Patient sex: F
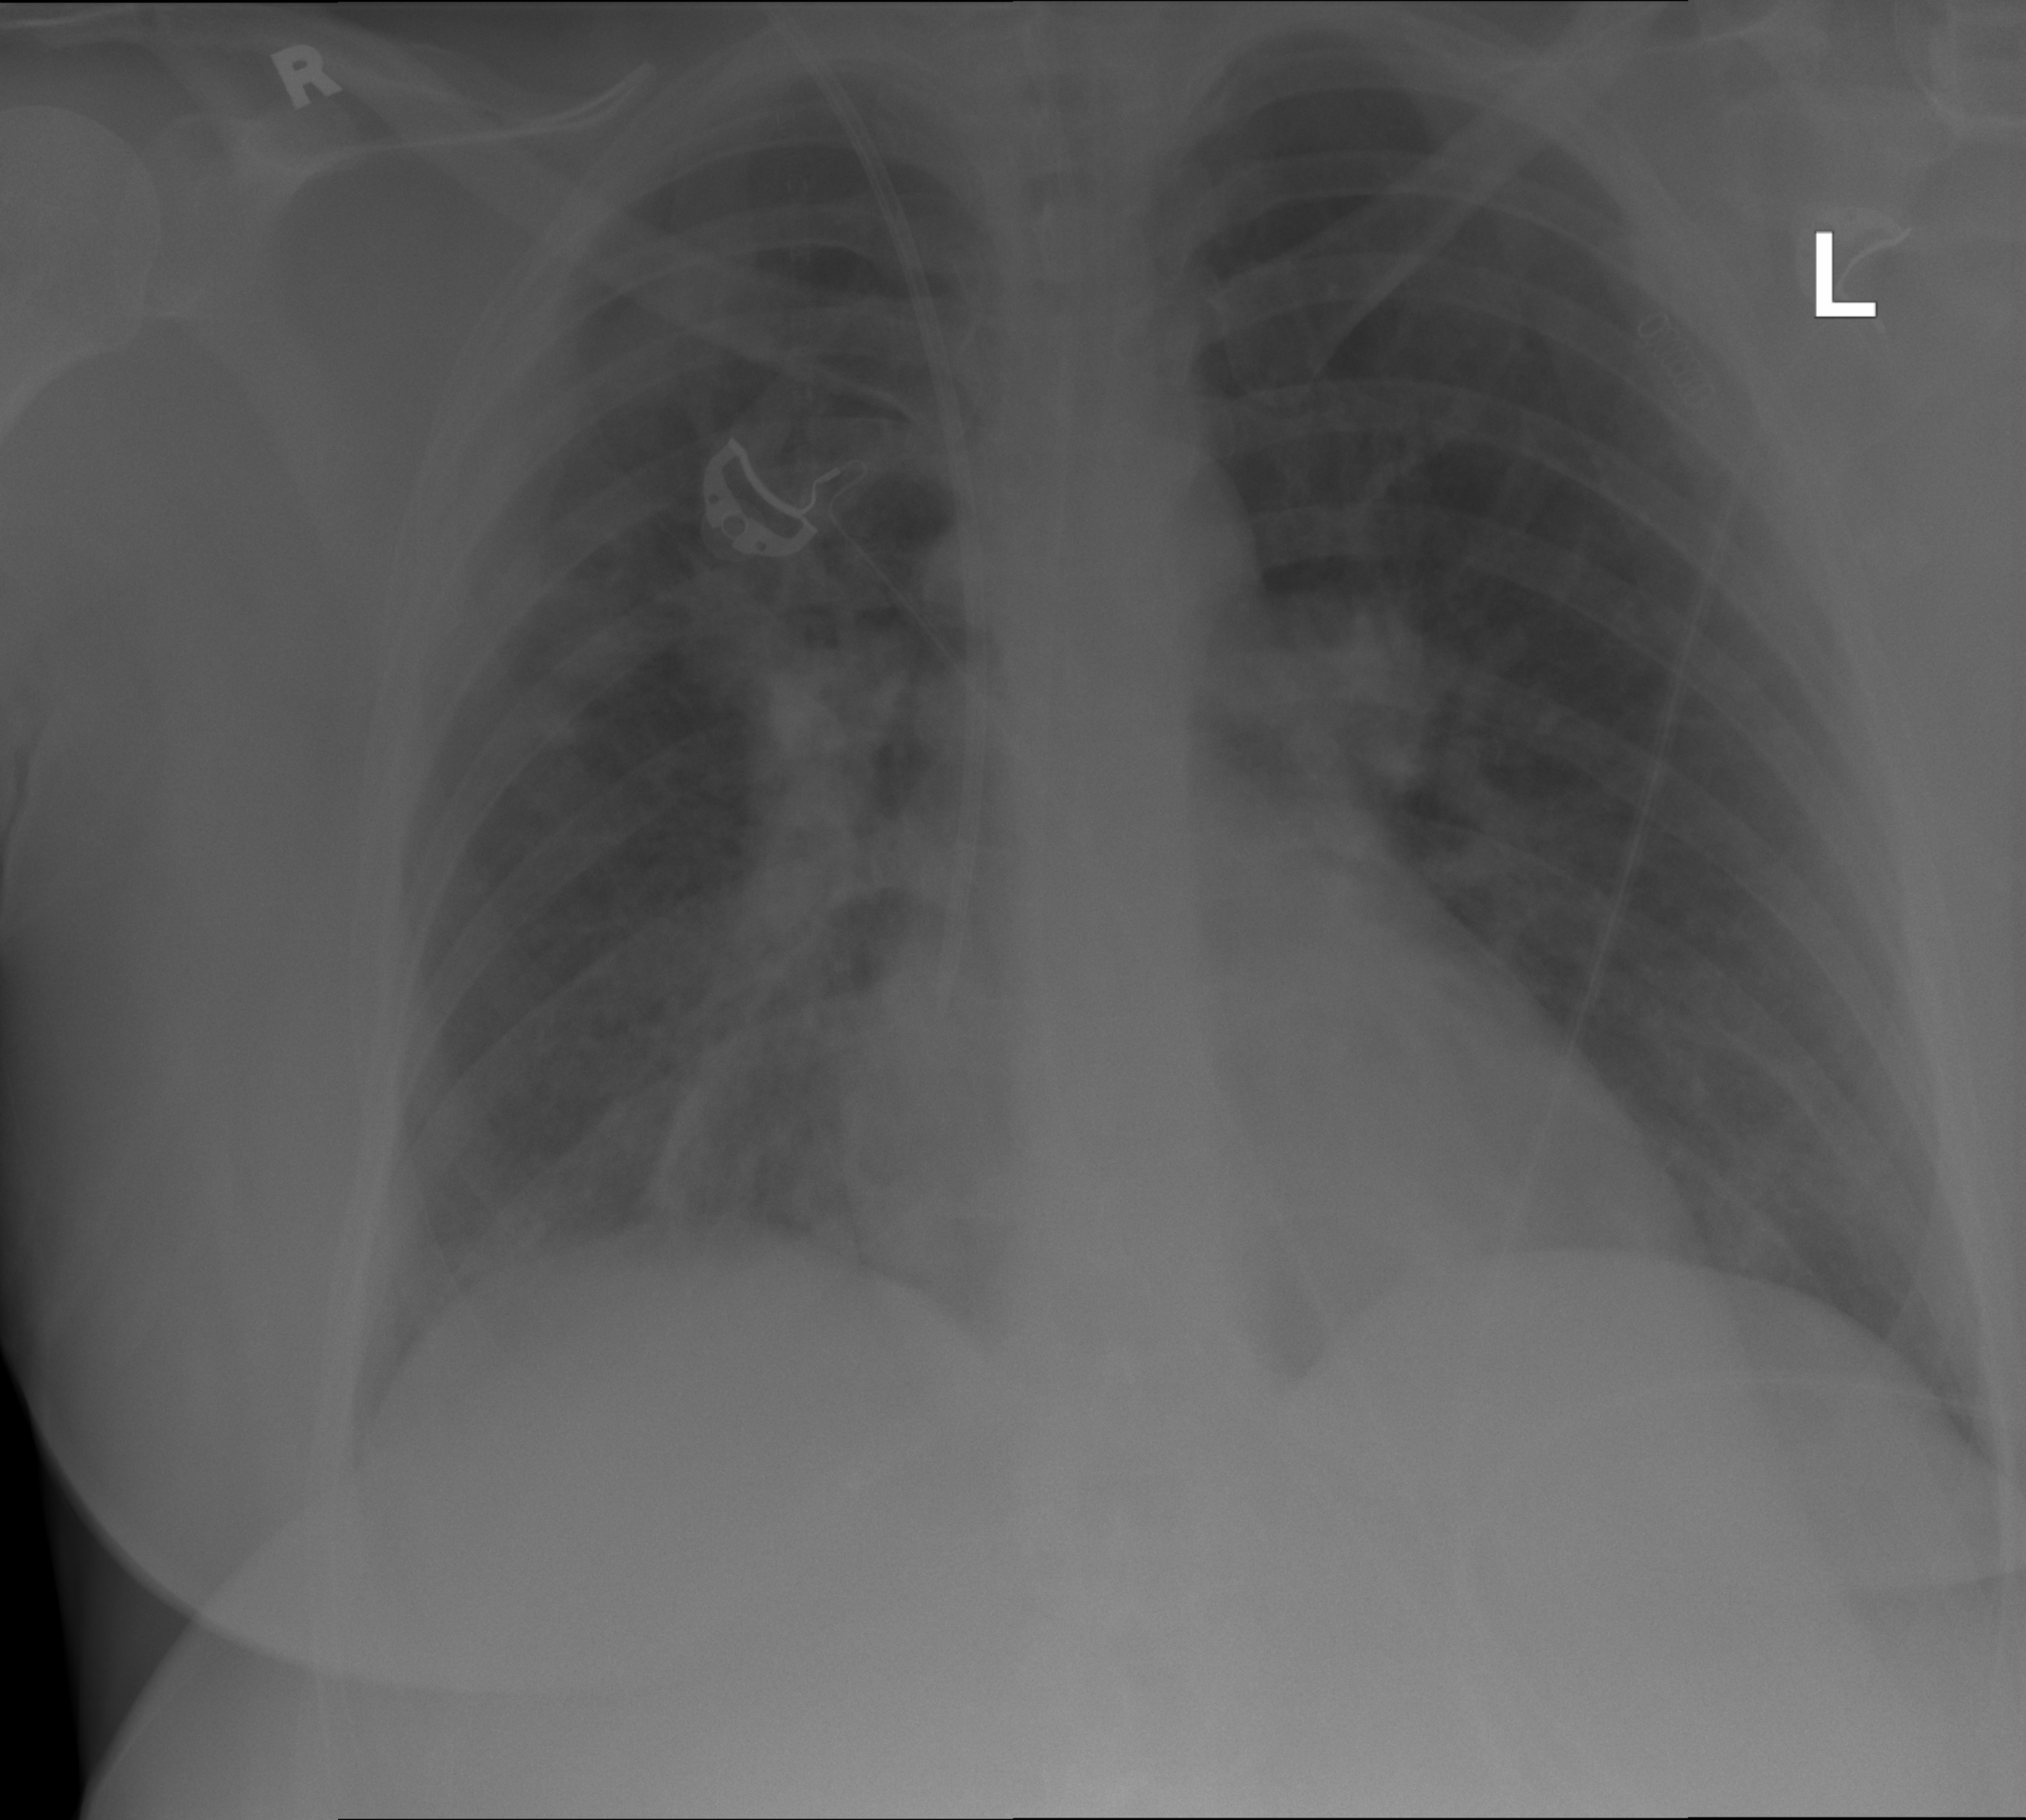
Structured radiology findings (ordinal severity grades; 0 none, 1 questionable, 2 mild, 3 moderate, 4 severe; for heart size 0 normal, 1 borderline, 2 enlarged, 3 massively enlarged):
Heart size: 0
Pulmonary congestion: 2
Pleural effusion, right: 2
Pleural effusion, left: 0
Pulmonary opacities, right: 2
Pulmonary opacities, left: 2
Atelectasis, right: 2
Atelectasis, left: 0